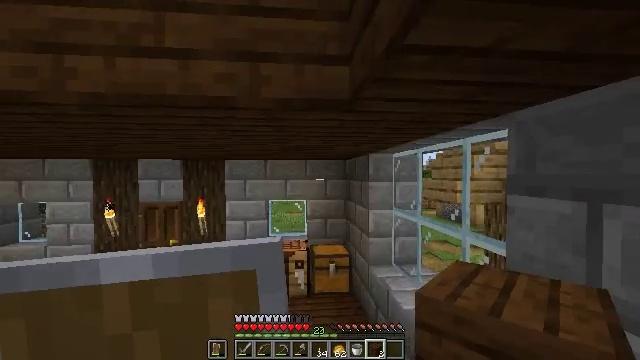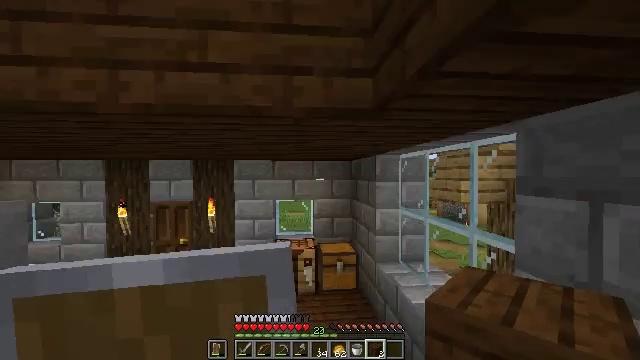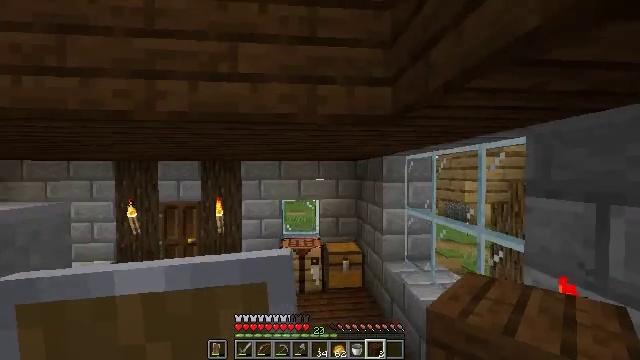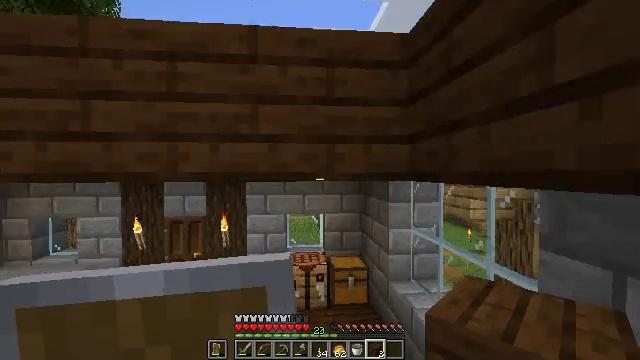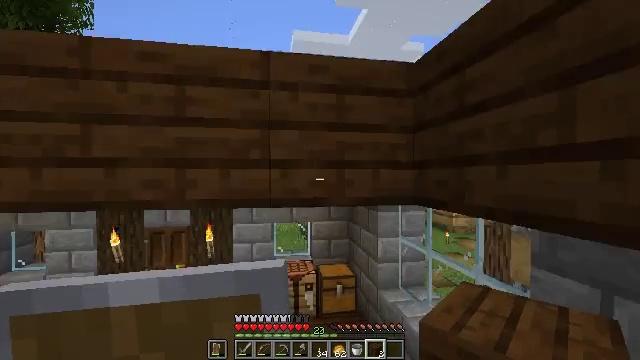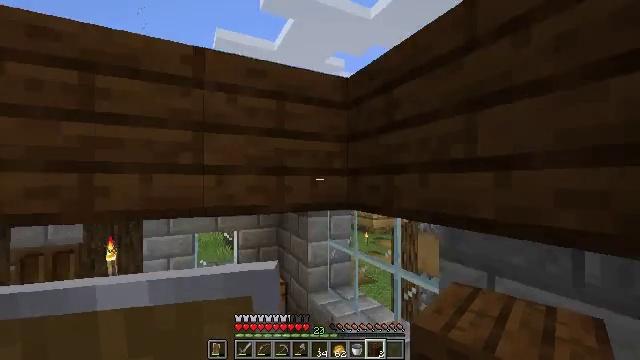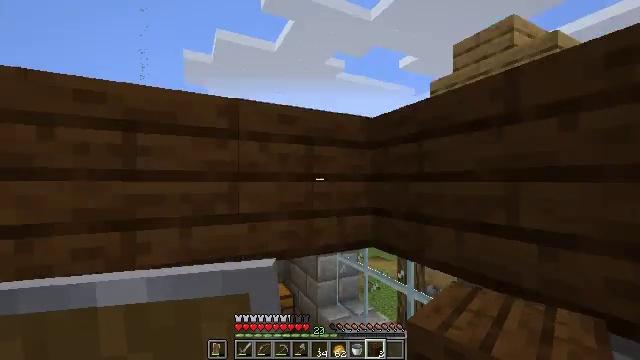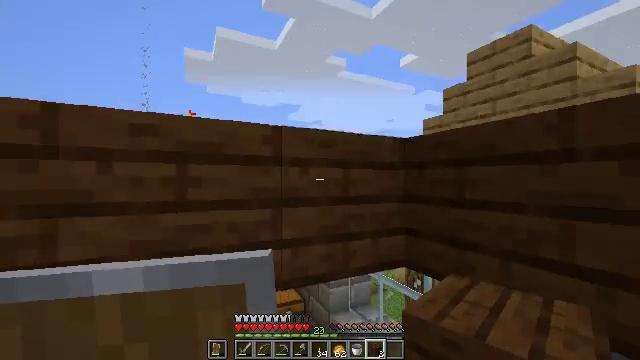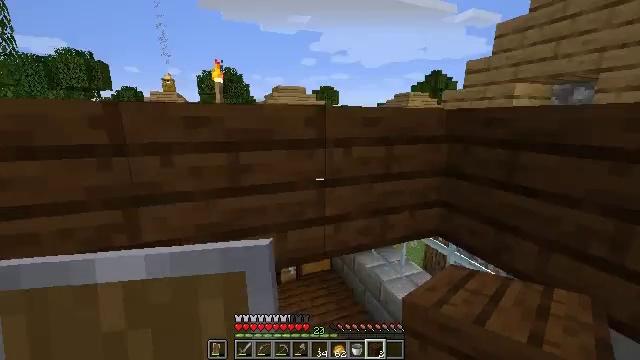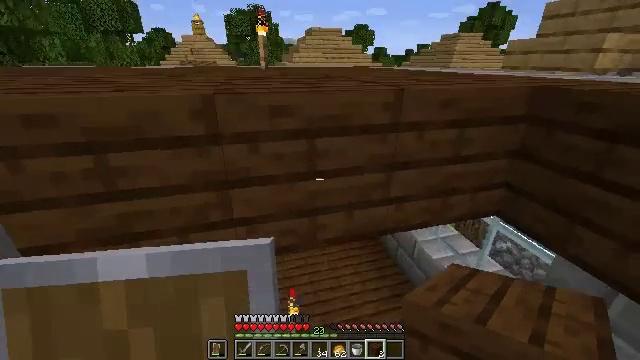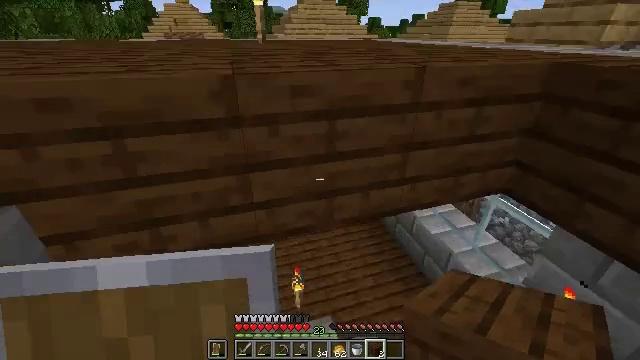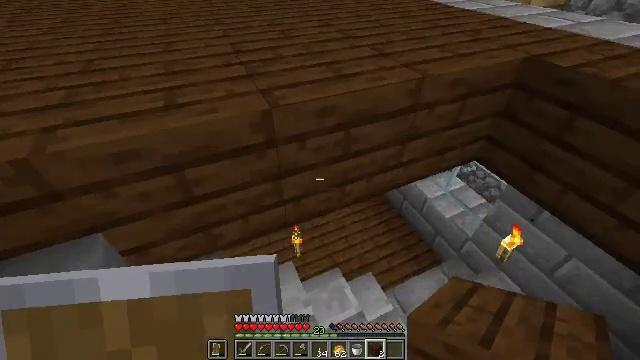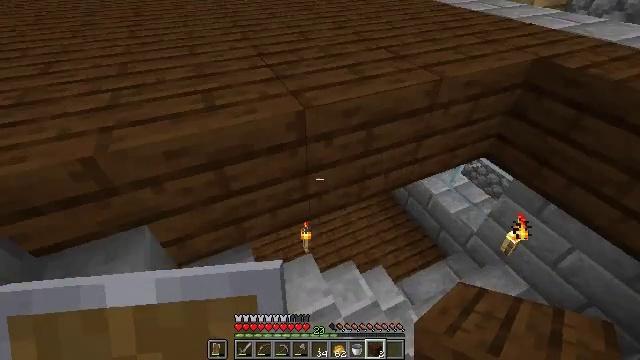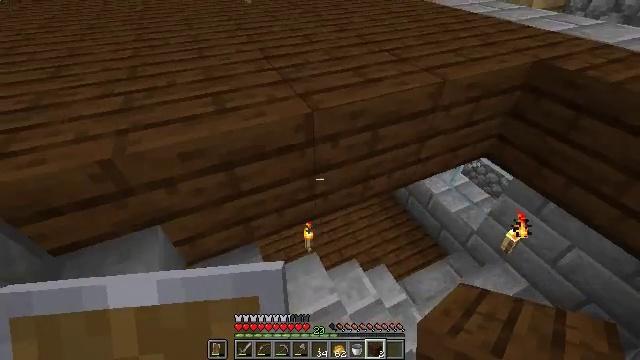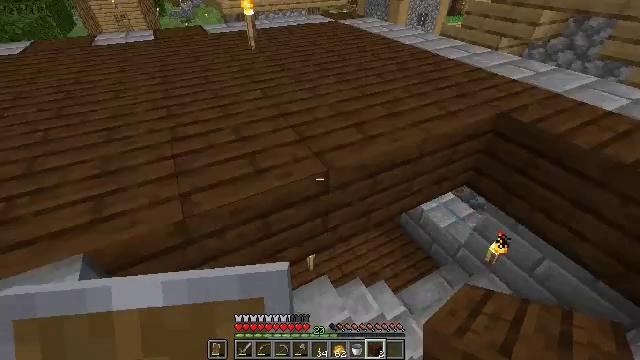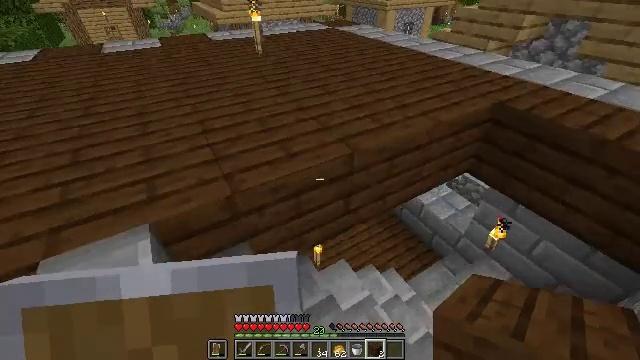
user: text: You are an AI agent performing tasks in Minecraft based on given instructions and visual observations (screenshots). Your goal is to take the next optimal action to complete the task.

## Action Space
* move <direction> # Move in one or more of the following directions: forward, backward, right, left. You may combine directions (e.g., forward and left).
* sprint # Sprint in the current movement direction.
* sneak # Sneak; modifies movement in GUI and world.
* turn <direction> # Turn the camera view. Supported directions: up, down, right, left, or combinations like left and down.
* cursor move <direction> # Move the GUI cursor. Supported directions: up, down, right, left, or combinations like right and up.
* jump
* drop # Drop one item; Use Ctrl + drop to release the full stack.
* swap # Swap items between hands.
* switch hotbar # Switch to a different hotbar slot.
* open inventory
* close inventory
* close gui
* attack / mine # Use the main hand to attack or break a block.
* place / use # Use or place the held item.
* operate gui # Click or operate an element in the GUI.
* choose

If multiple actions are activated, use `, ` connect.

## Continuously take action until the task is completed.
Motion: motion action
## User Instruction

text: Break a light gray bed.
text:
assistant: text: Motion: move back and move left
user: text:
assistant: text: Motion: move back and move left
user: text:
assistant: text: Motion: move back and move left
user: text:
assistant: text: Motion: move left, turn right
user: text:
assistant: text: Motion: move left, turn right and up
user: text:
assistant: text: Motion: move left
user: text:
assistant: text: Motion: move left
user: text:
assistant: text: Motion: move left, turn left and down
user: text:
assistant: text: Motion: move left, turn left and down
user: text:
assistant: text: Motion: move left, turn right and down
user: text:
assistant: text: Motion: move back and move left, turn right and down
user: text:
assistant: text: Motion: move back and move left
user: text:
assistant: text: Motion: move back and move left
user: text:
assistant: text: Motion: move back and move left, turn right and up
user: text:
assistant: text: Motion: move back and move left, turn right and up
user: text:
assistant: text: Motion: move left, turn right and up
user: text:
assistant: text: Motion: move left, turn right and up
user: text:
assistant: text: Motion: move left, turn right and down
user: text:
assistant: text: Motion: move left, turn right and down
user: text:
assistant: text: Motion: move left, turn left
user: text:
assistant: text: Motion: move left
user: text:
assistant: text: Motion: move left
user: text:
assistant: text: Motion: move left
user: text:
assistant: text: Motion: move left, turn right
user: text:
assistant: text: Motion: move left, turn right and up
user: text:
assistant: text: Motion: move left, turn right and up
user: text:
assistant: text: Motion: move left, turn right and up
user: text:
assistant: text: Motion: move left, turn right and up
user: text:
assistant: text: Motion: move forward and move left, turn right and up
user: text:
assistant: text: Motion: move forward and move left, turn right and down